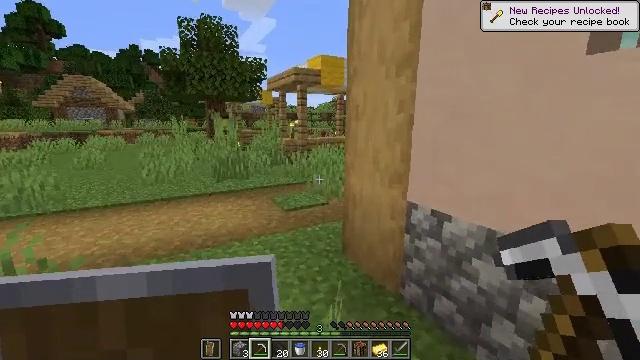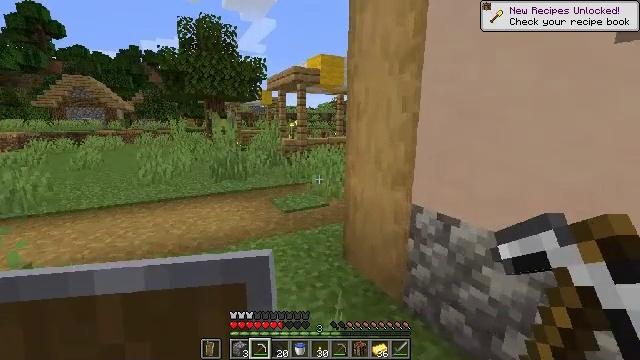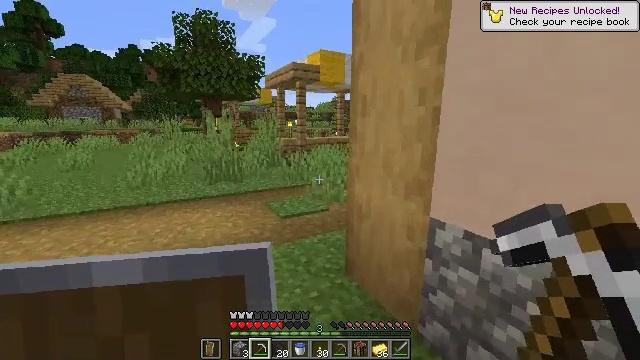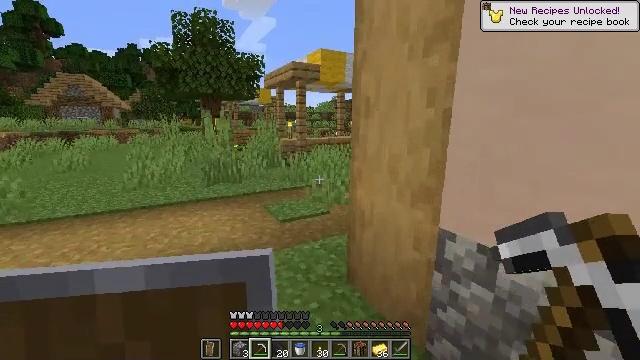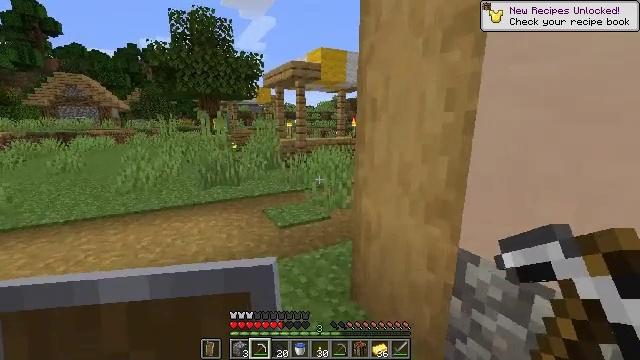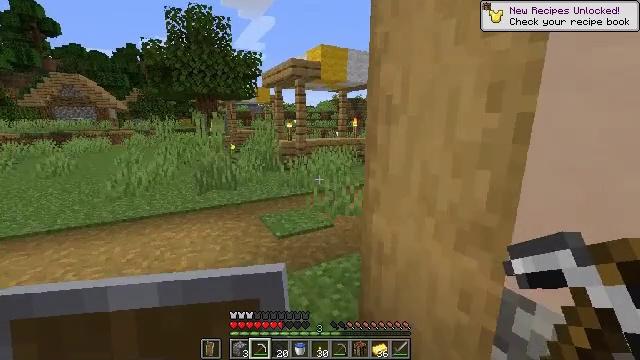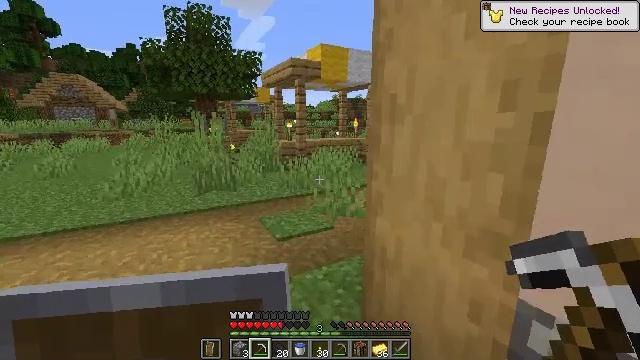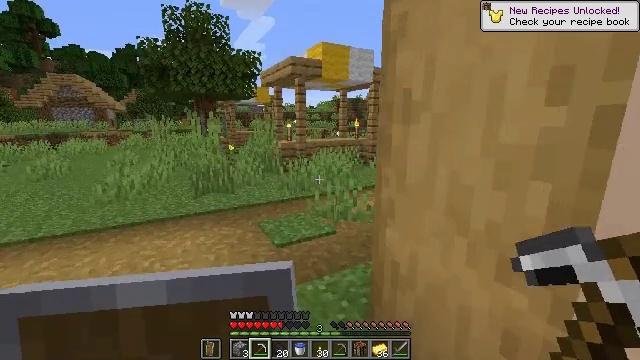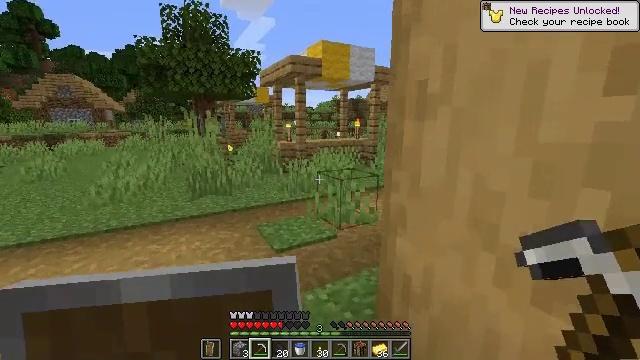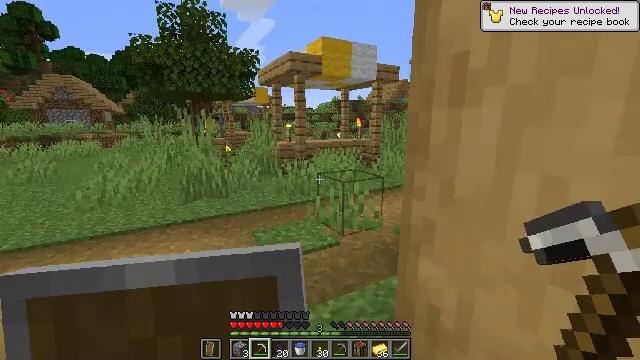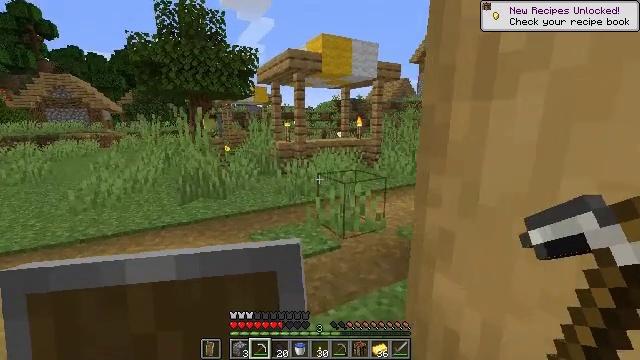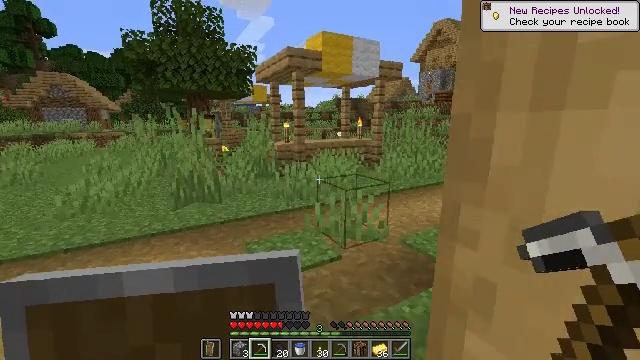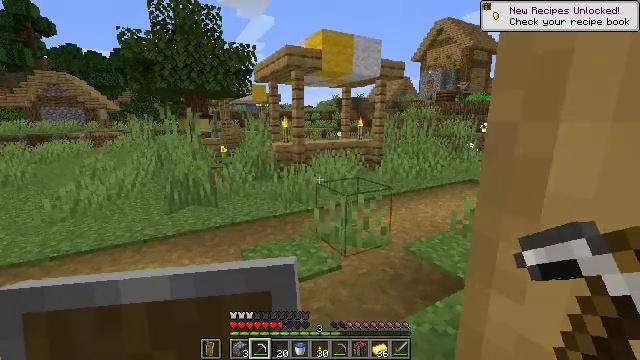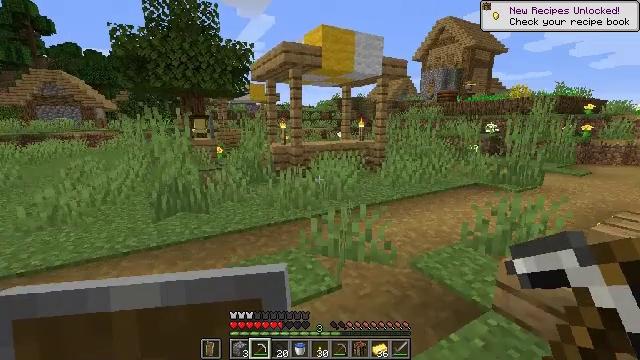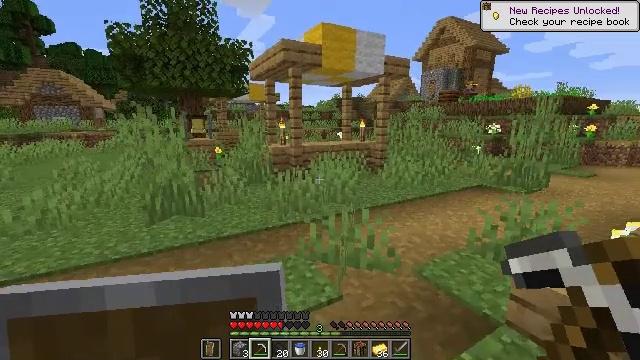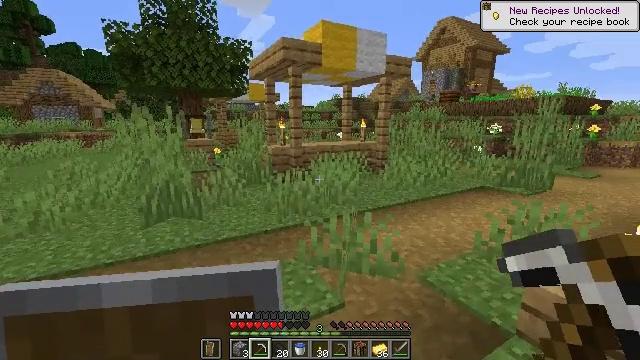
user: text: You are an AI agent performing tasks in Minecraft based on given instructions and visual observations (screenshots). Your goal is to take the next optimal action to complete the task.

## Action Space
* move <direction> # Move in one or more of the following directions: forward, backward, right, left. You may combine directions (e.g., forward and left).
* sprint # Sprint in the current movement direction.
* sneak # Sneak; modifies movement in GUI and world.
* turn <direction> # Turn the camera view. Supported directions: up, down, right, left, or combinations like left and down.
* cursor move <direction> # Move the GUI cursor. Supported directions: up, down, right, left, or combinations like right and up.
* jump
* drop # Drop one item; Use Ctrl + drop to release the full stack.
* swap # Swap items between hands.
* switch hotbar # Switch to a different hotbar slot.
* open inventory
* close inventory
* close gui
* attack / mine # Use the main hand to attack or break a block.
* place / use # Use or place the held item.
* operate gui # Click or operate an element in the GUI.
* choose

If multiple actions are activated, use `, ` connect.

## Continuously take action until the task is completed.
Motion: motion action
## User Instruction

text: Open a crafting table and craft golden leggings.
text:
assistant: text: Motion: move forward
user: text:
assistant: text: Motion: move forward
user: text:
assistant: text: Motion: move forward
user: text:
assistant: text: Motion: move forward
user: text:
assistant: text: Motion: move forward
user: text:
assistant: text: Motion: move forward
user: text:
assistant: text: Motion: move forward
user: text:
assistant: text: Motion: move forward
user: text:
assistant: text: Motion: move forward
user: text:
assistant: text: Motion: move forward
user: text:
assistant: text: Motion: move forward
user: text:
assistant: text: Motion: move forward
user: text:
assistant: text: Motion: move forward
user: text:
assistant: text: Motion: move forward
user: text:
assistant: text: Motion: move forward
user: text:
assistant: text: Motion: move forward
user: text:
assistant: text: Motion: move forward
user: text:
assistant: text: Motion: move forward
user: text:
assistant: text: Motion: move forward
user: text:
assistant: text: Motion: move forward
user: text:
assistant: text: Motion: move forward
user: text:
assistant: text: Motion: move forward
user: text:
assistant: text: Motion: move forward
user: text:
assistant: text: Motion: move forward
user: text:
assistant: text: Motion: move forward
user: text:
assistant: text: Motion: move forward
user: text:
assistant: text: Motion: move forward
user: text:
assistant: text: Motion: move forward
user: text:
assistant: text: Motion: move forward
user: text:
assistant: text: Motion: move forward